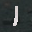
Label: 1